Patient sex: F
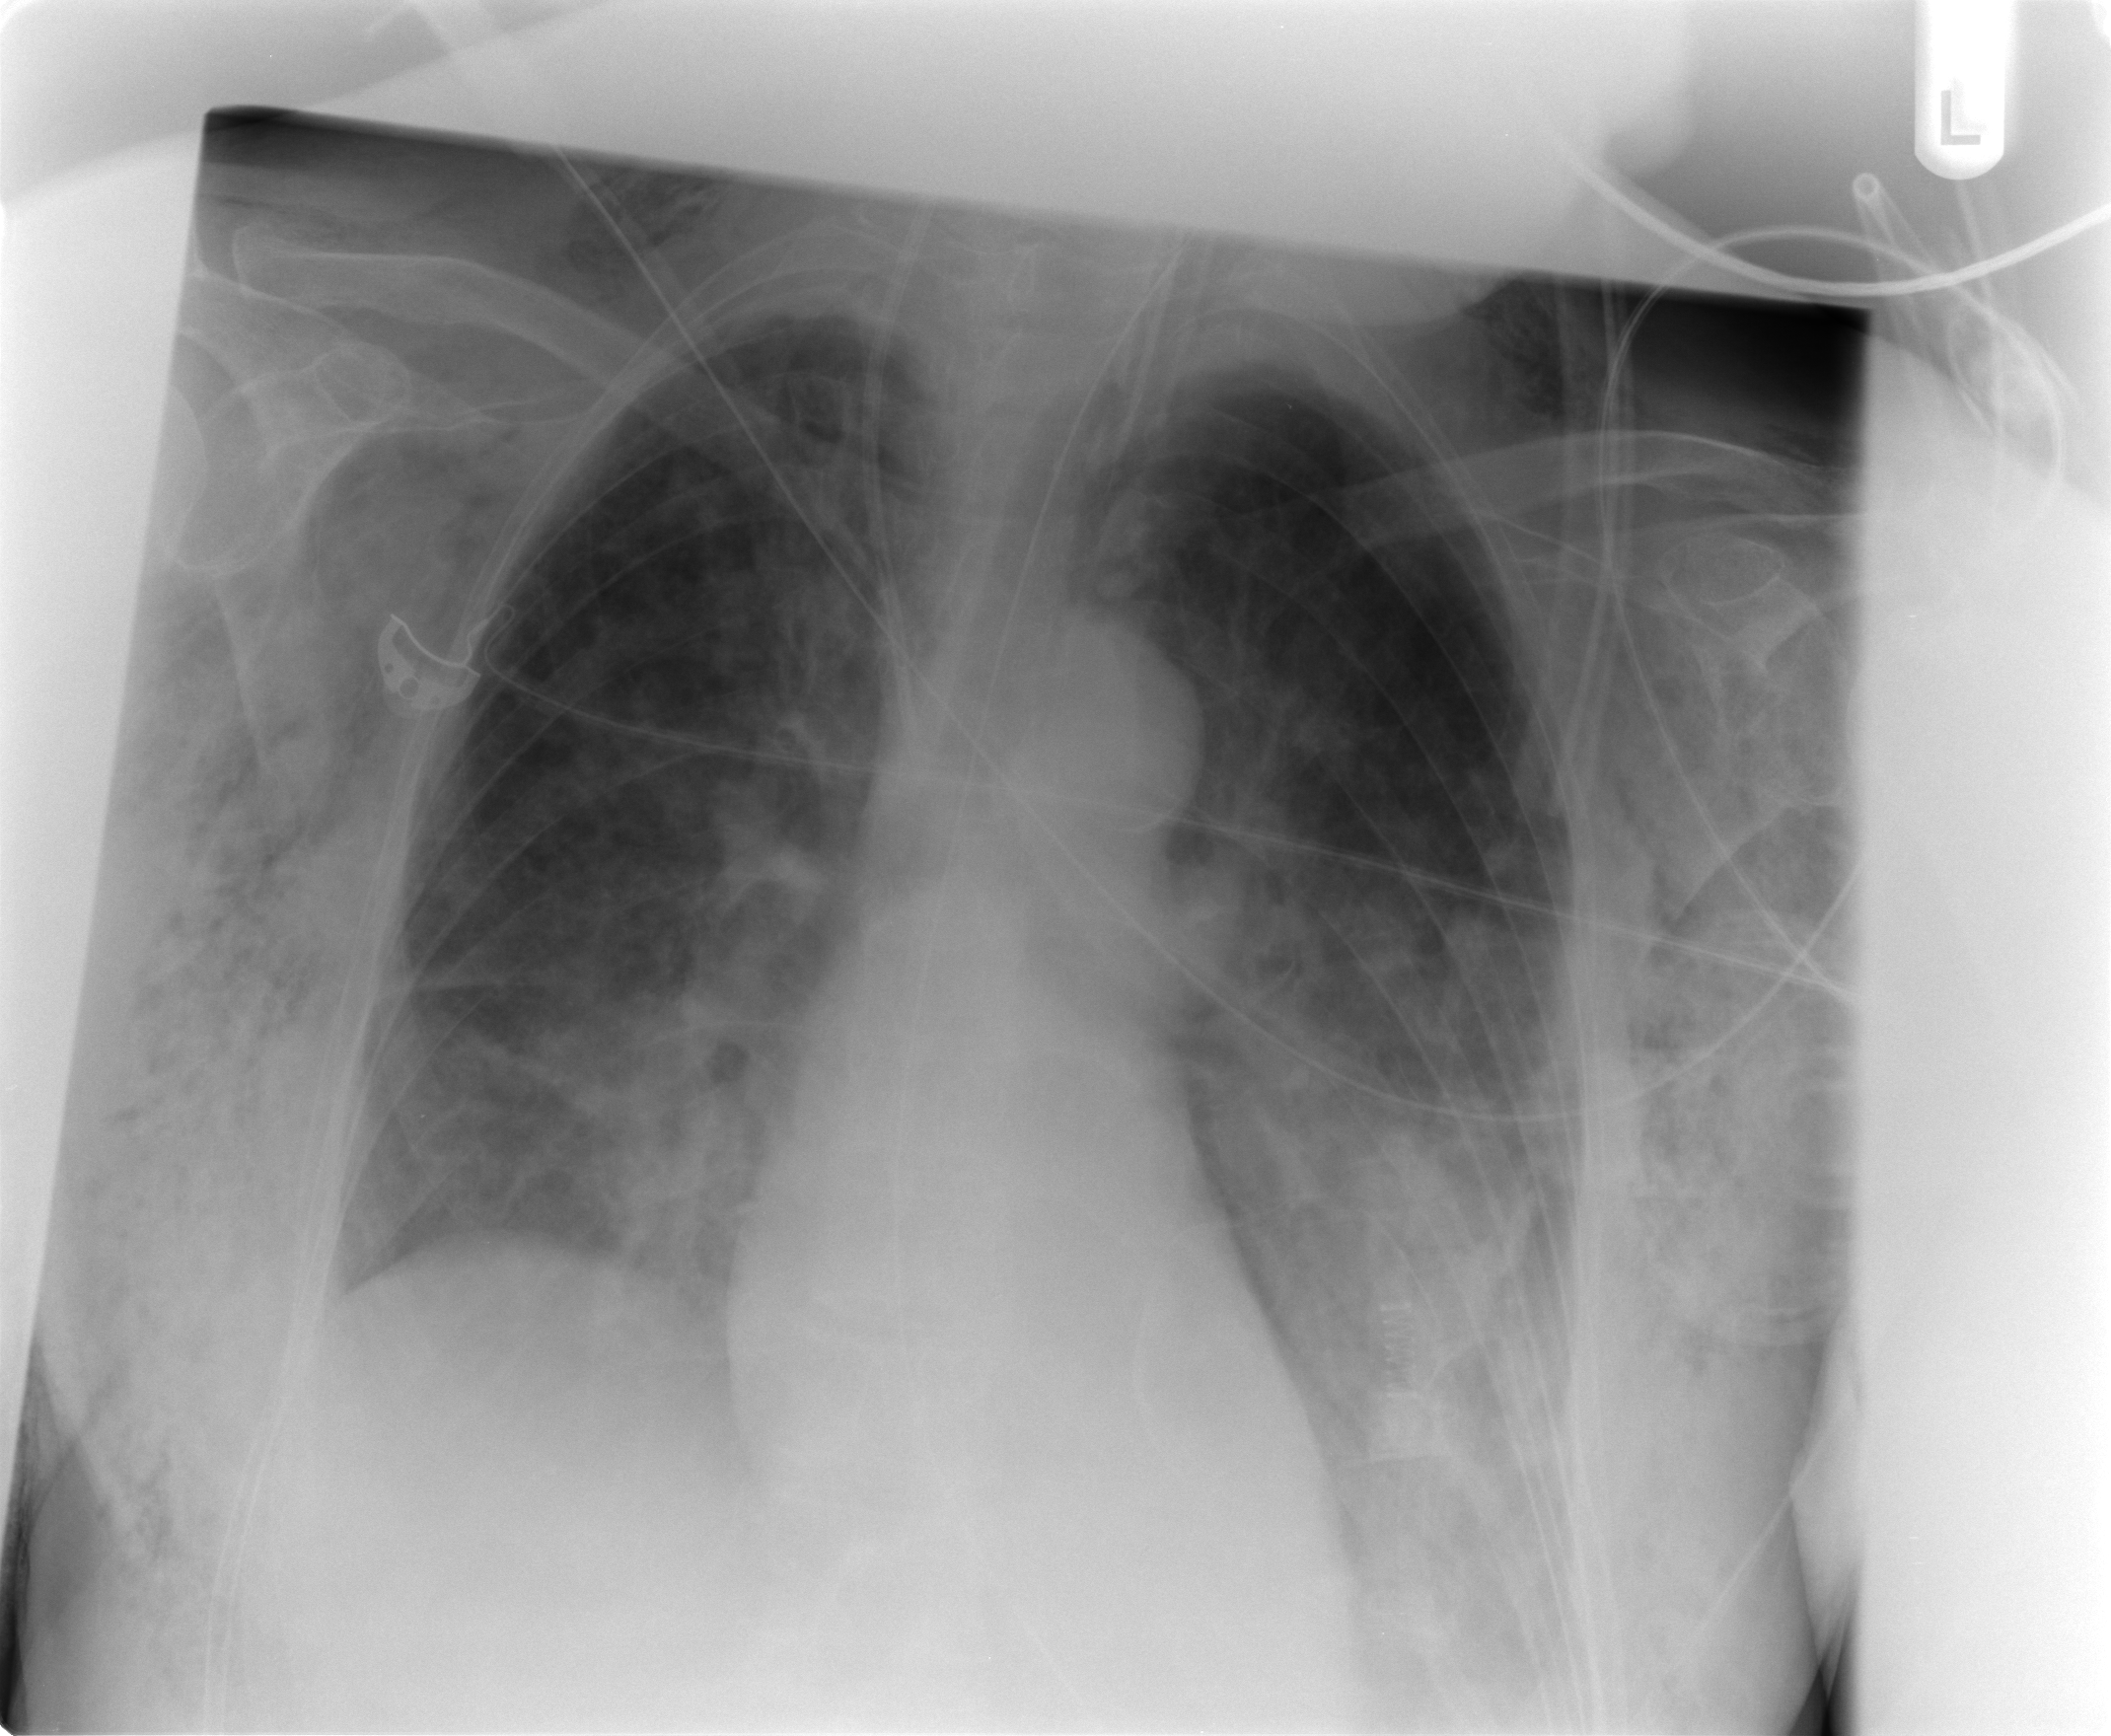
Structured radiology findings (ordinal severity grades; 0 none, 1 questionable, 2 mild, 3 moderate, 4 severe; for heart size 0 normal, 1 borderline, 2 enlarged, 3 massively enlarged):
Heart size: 0
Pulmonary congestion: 2
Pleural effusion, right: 0
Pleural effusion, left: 0
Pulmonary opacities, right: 3
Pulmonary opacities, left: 3
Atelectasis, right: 2
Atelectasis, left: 2